Question: Whenever I add a 'CocoaPod' to my workspace using 'pod install', the folders tree on the left navigator collapses to the root. This is very annoying because I am working in a project with a deep folder structure. I realize its a minor inconvenience, but is there any way to prevent this from happening?
EDIT: So, I have a workspace that already has been setup with 'CocoaPods' via 'pod install'. I want to add a new pod. So, I 'vim Podfile' and then 'pod install' (or sometimes 'pod update').
In the meanwhile, since the last 'pod install', I've done some work. I have some tabs open in my XCode workspace, and each tab has its own left navigation view that shows a hierarchical representation of my workspace. You know, something like this:

If it matters, I take great care to ensure that my has groups that are strictly representative of file system folders - that is, under the project node, each group corresponds to a real file system folder. I doubt it is relevant but just in case, I mention it.
Now once I run that 'pod install', right when it finishes, I believe it either writes to or overwrites the 'xcworkspace' file. And I always know it when i happens, because what happens next is that my left navigation view is totally collapsed. I can't find a picture of it online immediately, but basically picture the above with only "SlideApp" and the Pods project visible.
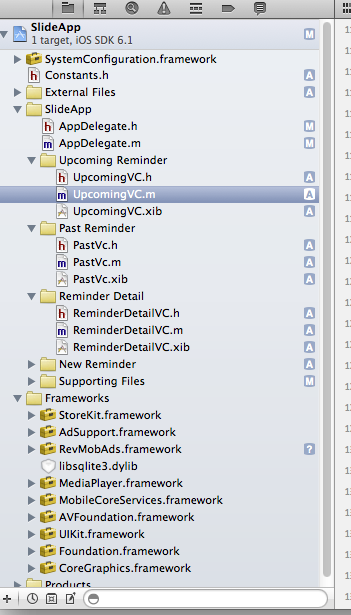
Answer: The user interface state is preserved within you *.xcodeproj->project.workspace->xcuserdata->'user'.xuserdatad->UserInterfaceState.xuserstate
Where 'user' should be your login I'd.
If you are so particular about your state then try to backup and install the state after install.
Your user interface state prior to pod install/update might not be same as after the install as naturally pod install/update causes change in user interface. So the result might not be reproducible.